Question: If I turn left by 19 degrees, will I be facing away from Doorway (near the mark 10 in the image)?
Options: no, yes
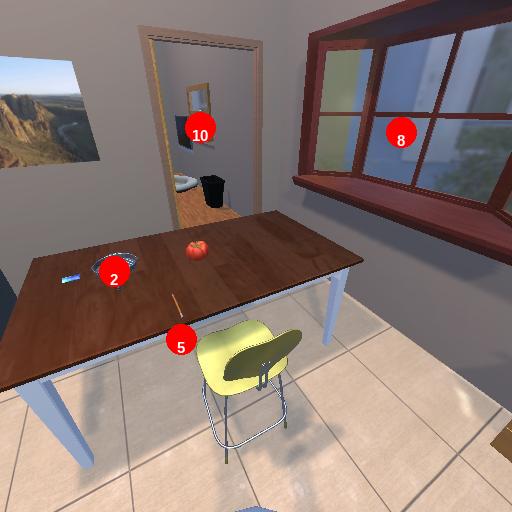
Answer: no